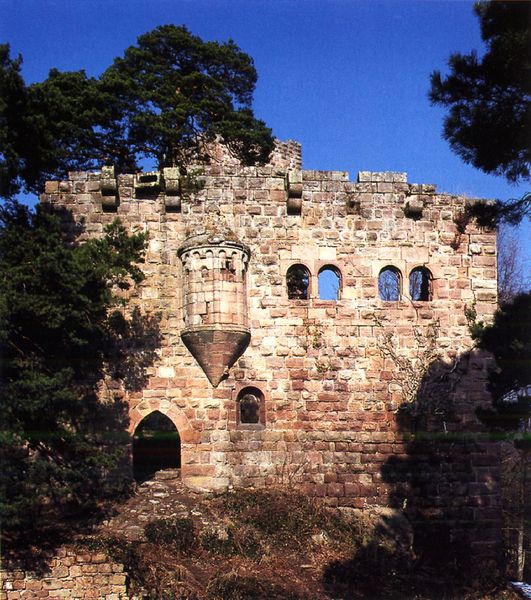
Titel: Burgruine in Landsberg/ Elsaß
Standort: Landsberg (EU - F - Elsass)
Schlagwörter: baum, blau, himmel, schatten, bäume, gelb, grün, fenster, licht, gebäude, rot, wand, architektur, stein, steine, pflanzen, wald, bogen, süden, mauer, backstein, wolkenlos, rundbogen, arch, arches, architecture, balcony, blue, palace, red, stairs, steps, white, window, black, gray, green, old, wall, windows, pink, brown, stufen, tor, zinnen, foto, bögen, erker, fugen, ruine, burg, durchblick, mauerwerk, kiefer, sandstein, kanzel, spitzbogen, sky, stone, tree, building, landscape, orange, tower, trees, forest, light, entrance, path, castle, ruin, ruins, shadow, photo, door, leaves, frabe, fort, schießscharten, brick, bricks, prison, schlossmauer, war, branches, shrub, pfalz, brush, shadows, bay, tan, doorway, photograph, vines, brick wall, grand, barrel, fortress, destruction, dungeon, staris, enter, arcitechture, outlook, decay, stone wall, oriel, pfälzer wald, ruined castle, corbels, ortwall, reliefe